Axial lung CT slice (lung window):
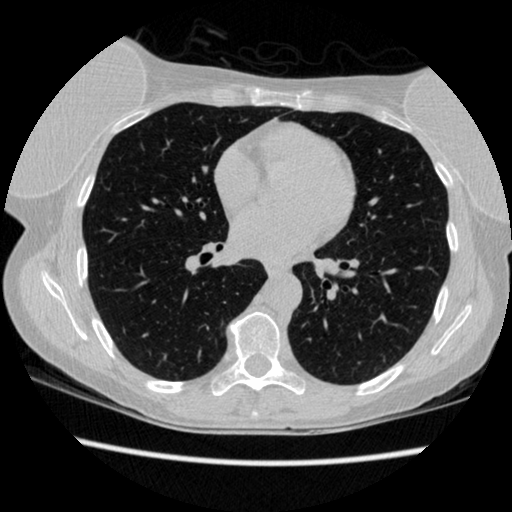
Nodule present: no